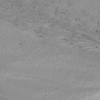
Atmospheric dust classification: not_dusty